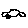
Label: car